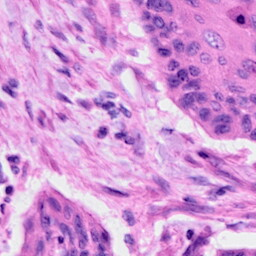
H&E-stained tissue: Cervix